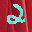
Label: 2